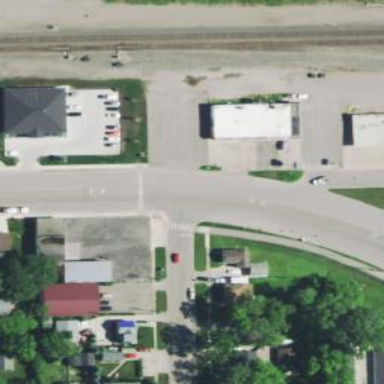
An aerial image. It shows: Marked road crossing.